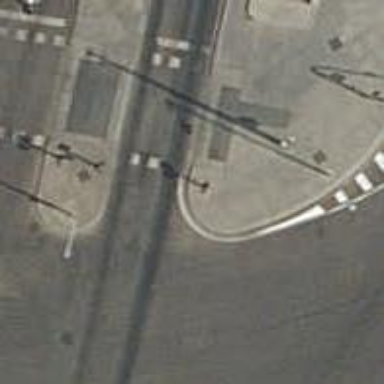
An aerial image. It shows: Kerb serving as barrier.